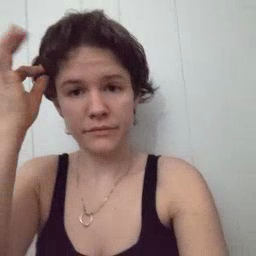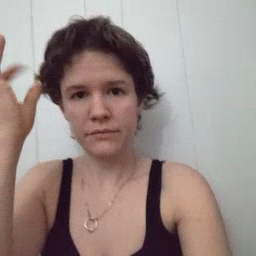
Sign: hair